Question: I am making an iOS app where the user starts in the main menu (see figure).
When the user clicks button1, it triggers a segue (1) that takes him to a configuration wizard. On the other hand, clicking button2 takes the user to a configuration listing (showing what is already set), this also using a segue (2). Both these view controllers have a back button, that takes the user back to the main menu by calling
'''
[self dismissViewControllerAnimated:YES completion:nil];
'''
What I'm now struggling to implement, is a way to make the transition from the configuration wizard to the configuration listing.
When the user has made his choices in the wizard, and pushes the save button, I want this to take him directly to the configuration listing view. At the same time, the wizard view controller should be "forgotten", that is when the user now pushes the back button2, it should still take him back to the main menu. This means that I cannot just trigger a segue to the listing from the wizard, since then the wizard would still be there, "behind" the listing view, and would become visible when back button2 was pressed.
Any ideas on how to smoothly implement this?

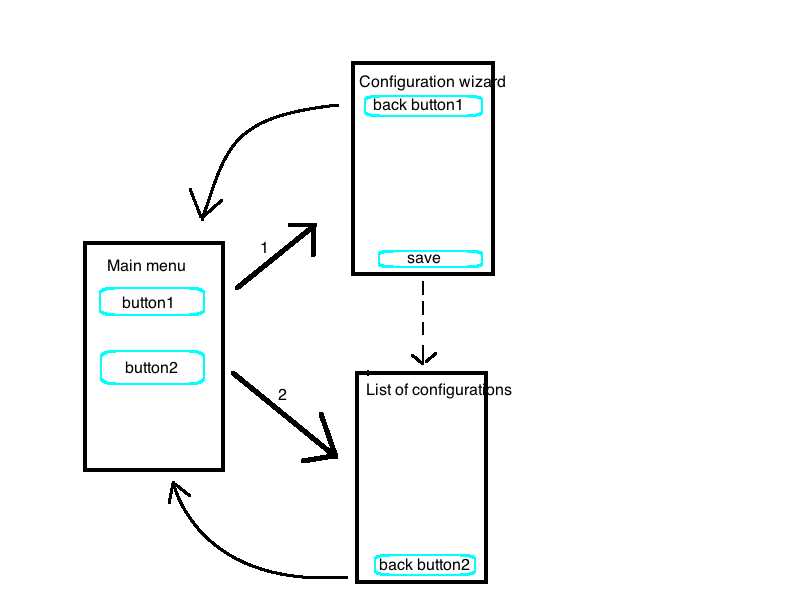
Answer: At Configuration Wizard screen, use presses save
'''
[self.navigationController pushViewController:listOfConfigurationViewController animated:YES];
'''
At this time, your stack is :
'''
Main View Screen -> Configuration Wizard Screen -> List Of Configuration Screen
'''
When uses presses back button at List Of Configuration Screen
'''
// you will come back to Main Screen View
[self.navigationController popToRootViewControllerAnimated:YES];
'''